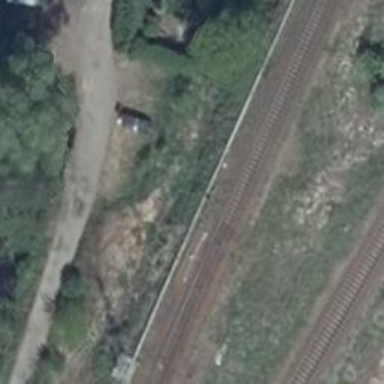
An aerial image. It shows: Railway signal.